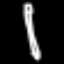
Label: pencil